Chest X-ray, PA view. Patient: 30 years old, sex F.
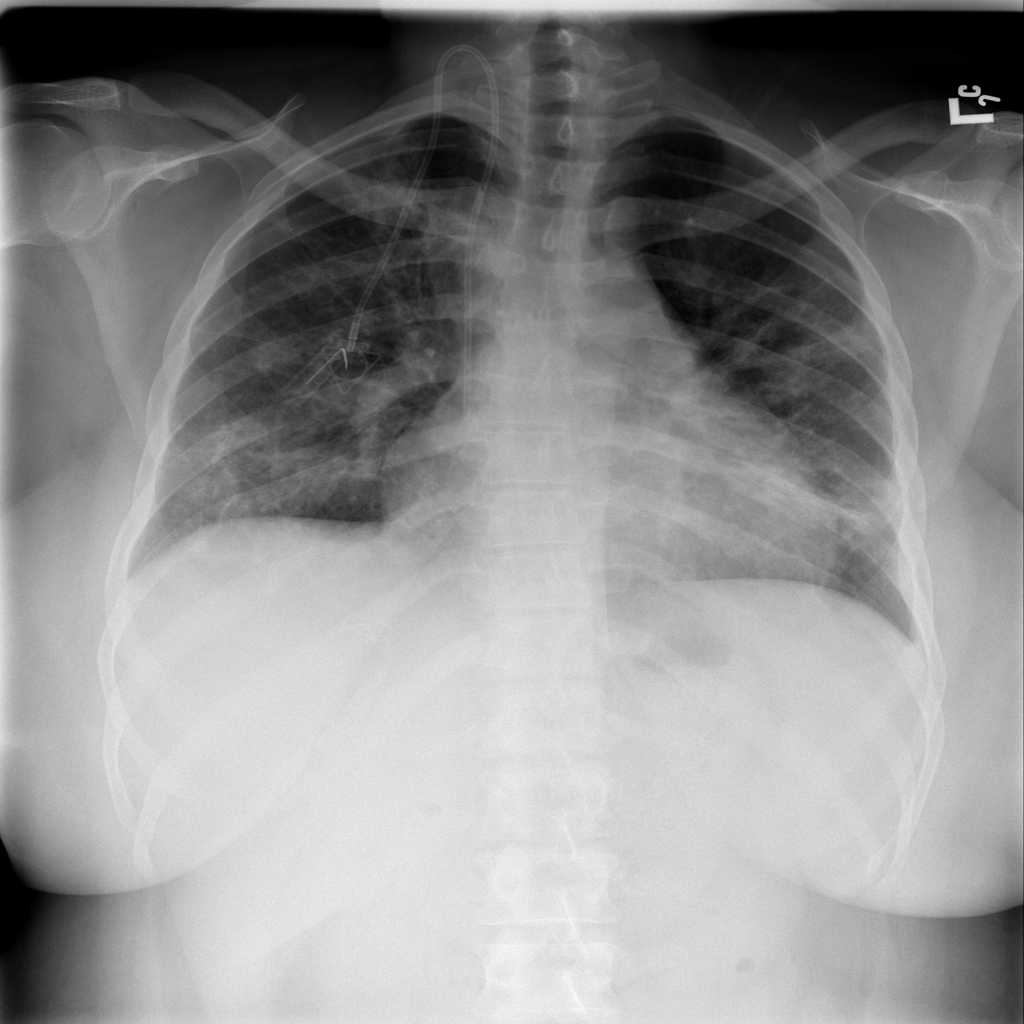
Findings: Cardiomegaly, Effusion